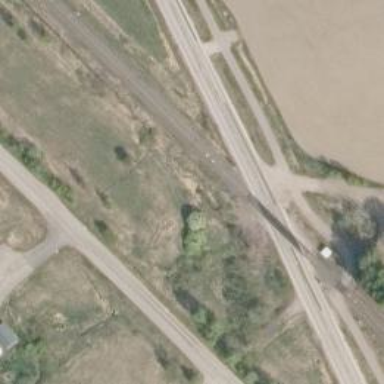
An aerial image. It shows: Railway signal.